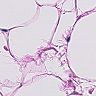
Metastatic tissue present: no